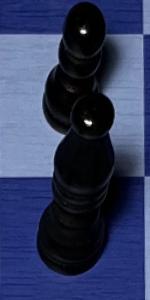
Label: Bishop_Black